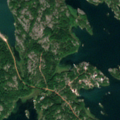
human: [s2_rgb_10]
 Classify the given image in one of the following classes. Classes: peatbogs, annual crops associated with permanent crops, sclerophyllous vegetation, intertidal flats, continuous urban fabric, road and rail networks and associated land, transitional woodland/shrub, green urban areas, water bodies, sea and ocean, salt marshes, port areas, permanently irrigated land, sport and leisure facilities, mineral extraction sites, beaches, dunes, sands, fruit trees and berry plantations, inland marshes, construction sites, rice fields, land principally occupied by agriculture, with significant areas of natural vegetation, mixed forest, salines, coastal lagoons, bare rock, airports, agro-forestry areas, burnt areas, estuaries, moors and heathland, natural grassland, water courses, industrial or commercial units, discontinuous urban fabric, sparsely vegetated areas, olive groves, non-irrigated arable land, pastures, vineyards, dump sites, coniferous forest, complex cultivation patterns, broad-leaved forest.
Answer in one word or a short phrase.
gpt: broad-leaved forest, sea and ocean